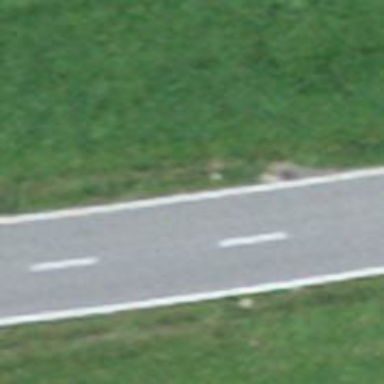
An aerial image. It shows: Paved secondary road.